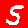
Digit: 5